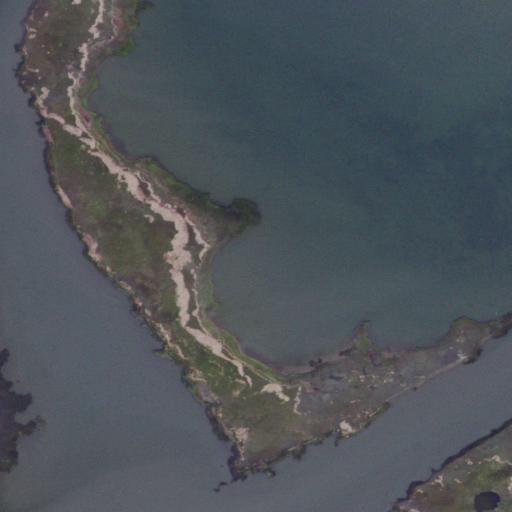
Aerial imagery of island in New Jersey named Wishbone Island containing open water, herbaceous wetlands, and barren land